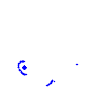
Particle: kaon